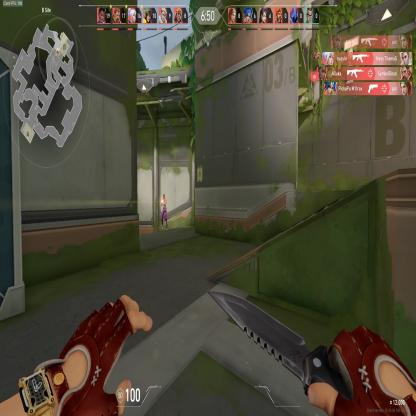
Label: enemy